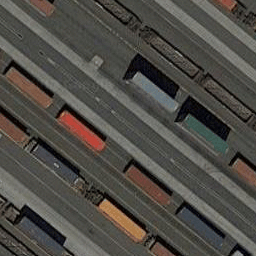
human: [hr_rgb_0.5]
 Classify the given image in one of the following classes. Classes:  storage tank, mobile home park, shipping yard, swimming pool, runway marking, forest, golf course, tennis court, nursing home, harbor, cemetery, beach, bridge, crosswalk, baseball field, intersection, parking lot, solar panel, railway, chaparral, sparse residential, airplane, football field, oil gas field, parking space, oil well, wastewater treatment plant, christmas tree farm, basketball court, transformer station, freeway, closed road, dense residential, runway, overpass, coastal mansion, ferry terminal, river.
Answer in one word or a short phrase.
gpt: shipping yard